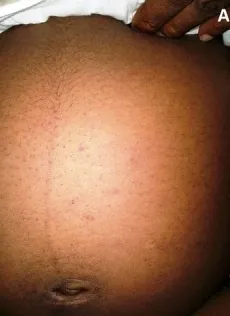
Purpura and petechiae haemorrhages on the abdomen.
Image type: medical_photograph (skin_photograph)